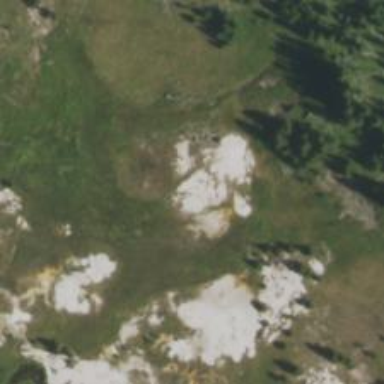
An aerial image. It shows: Natural hot spring.